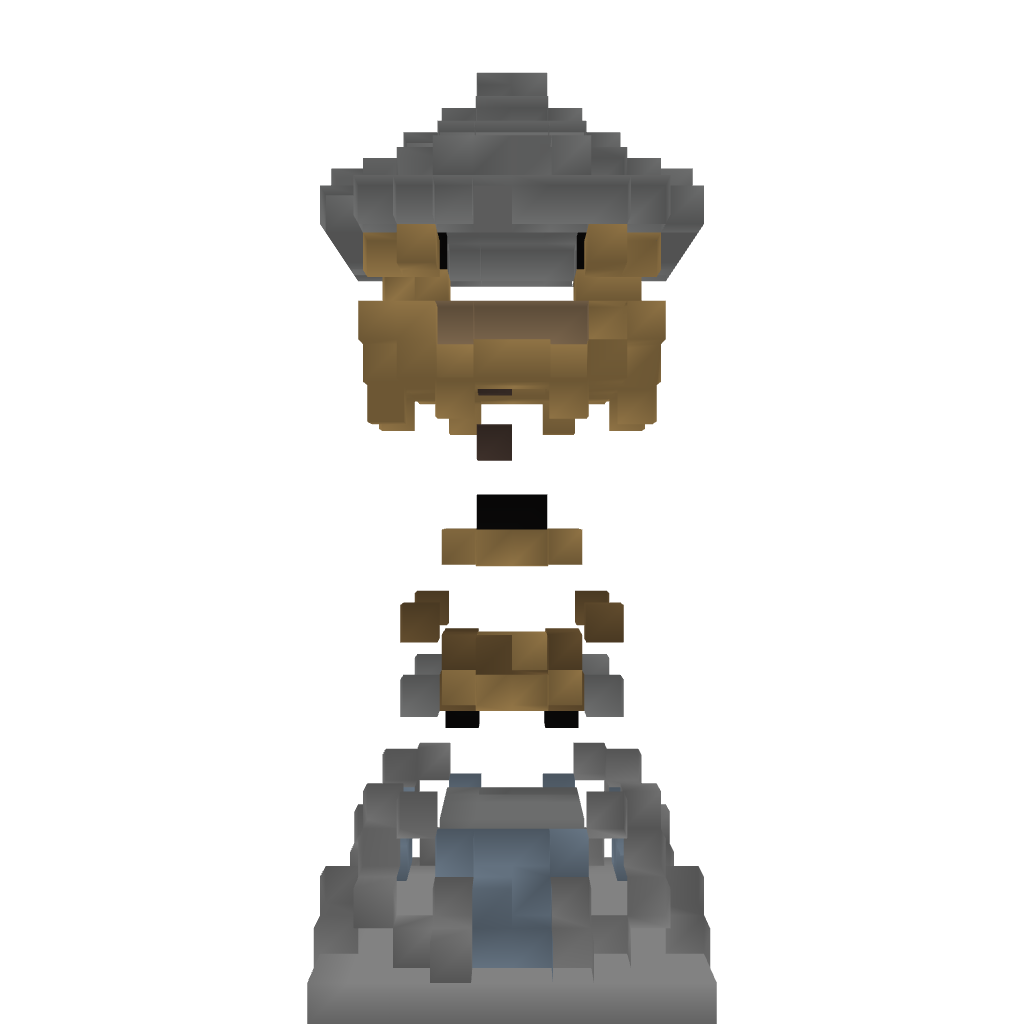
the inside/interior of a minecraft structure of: Watch Tower